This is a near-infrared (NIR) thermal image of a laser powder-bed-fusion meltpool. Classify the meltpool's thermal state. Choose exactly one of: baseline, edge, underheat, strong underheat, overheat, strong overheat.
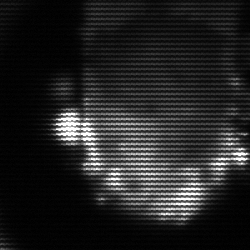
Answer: baseline